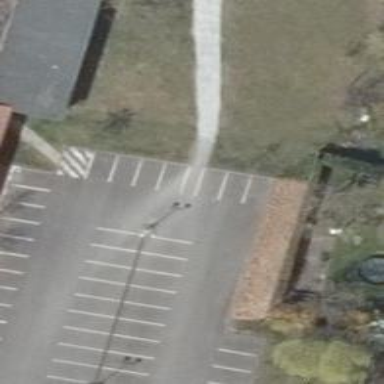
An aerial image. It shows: Parking area with surface.